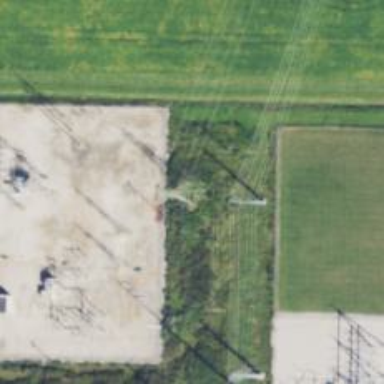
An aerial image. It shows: Lattice structure tower used for power distribution.